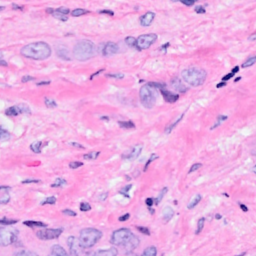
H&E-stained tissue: Breast